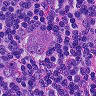
Metastatic tissue present: yes